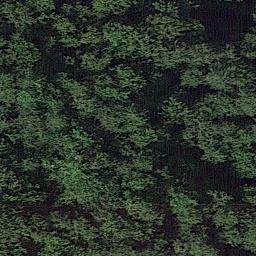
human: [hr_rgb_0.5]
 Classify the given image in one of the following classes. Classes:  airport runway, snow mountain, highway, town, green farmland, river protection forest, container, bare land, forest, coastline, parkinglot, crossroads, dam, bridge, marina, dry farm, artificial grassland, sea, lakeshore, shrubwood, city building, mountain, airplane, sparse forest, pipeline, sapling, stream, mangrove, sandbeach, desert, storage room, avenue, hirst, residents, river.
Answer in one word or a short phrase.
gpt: forest